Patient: sex M, age 71
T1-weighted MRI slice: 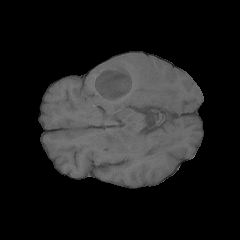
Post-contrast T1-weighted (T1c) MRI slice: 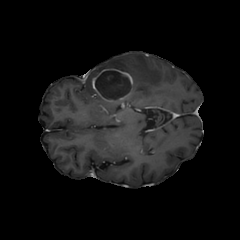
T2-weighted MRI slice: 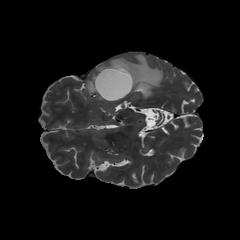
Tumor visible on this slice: yes
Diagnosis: Glioblastoma, IDH-wildtype
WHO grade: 4